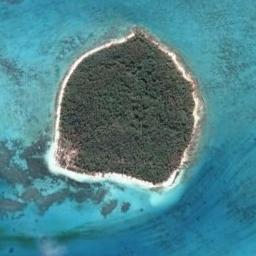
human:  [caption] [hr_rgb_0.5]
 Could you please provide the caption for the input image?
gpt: A lot of trees are on the island .

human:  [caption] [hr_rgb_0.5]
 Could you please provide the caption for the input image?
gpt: An island resembling a circle is covered with plants, And the ocean around it is light blue .

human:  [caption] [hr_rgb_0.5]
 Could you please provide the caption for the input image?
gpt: The island with dense vegetation is surrounded by light blue waters .

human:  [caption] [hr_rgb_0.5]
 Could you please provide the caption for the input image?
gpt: The nearly circular island is surrounded by pale blue water, With green vegetation on the island and white sand on the outer circle .

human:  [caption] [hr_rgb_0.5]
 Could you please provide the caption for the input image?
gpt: There are full of green trees on the island with blue water around .